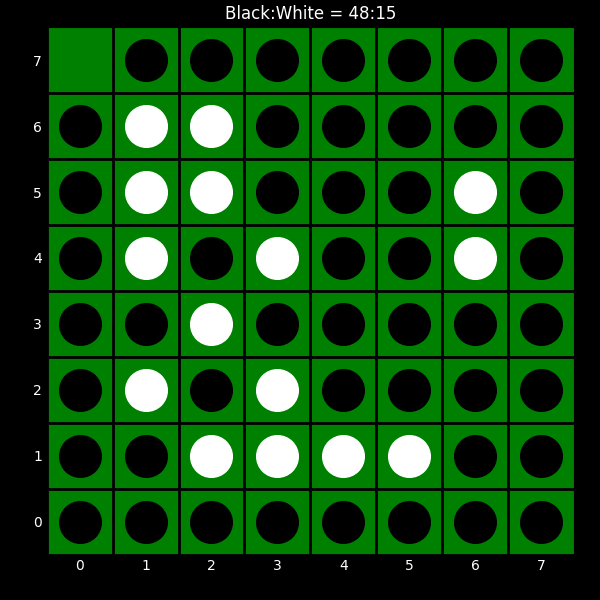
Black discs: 48
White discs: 15